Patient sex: F
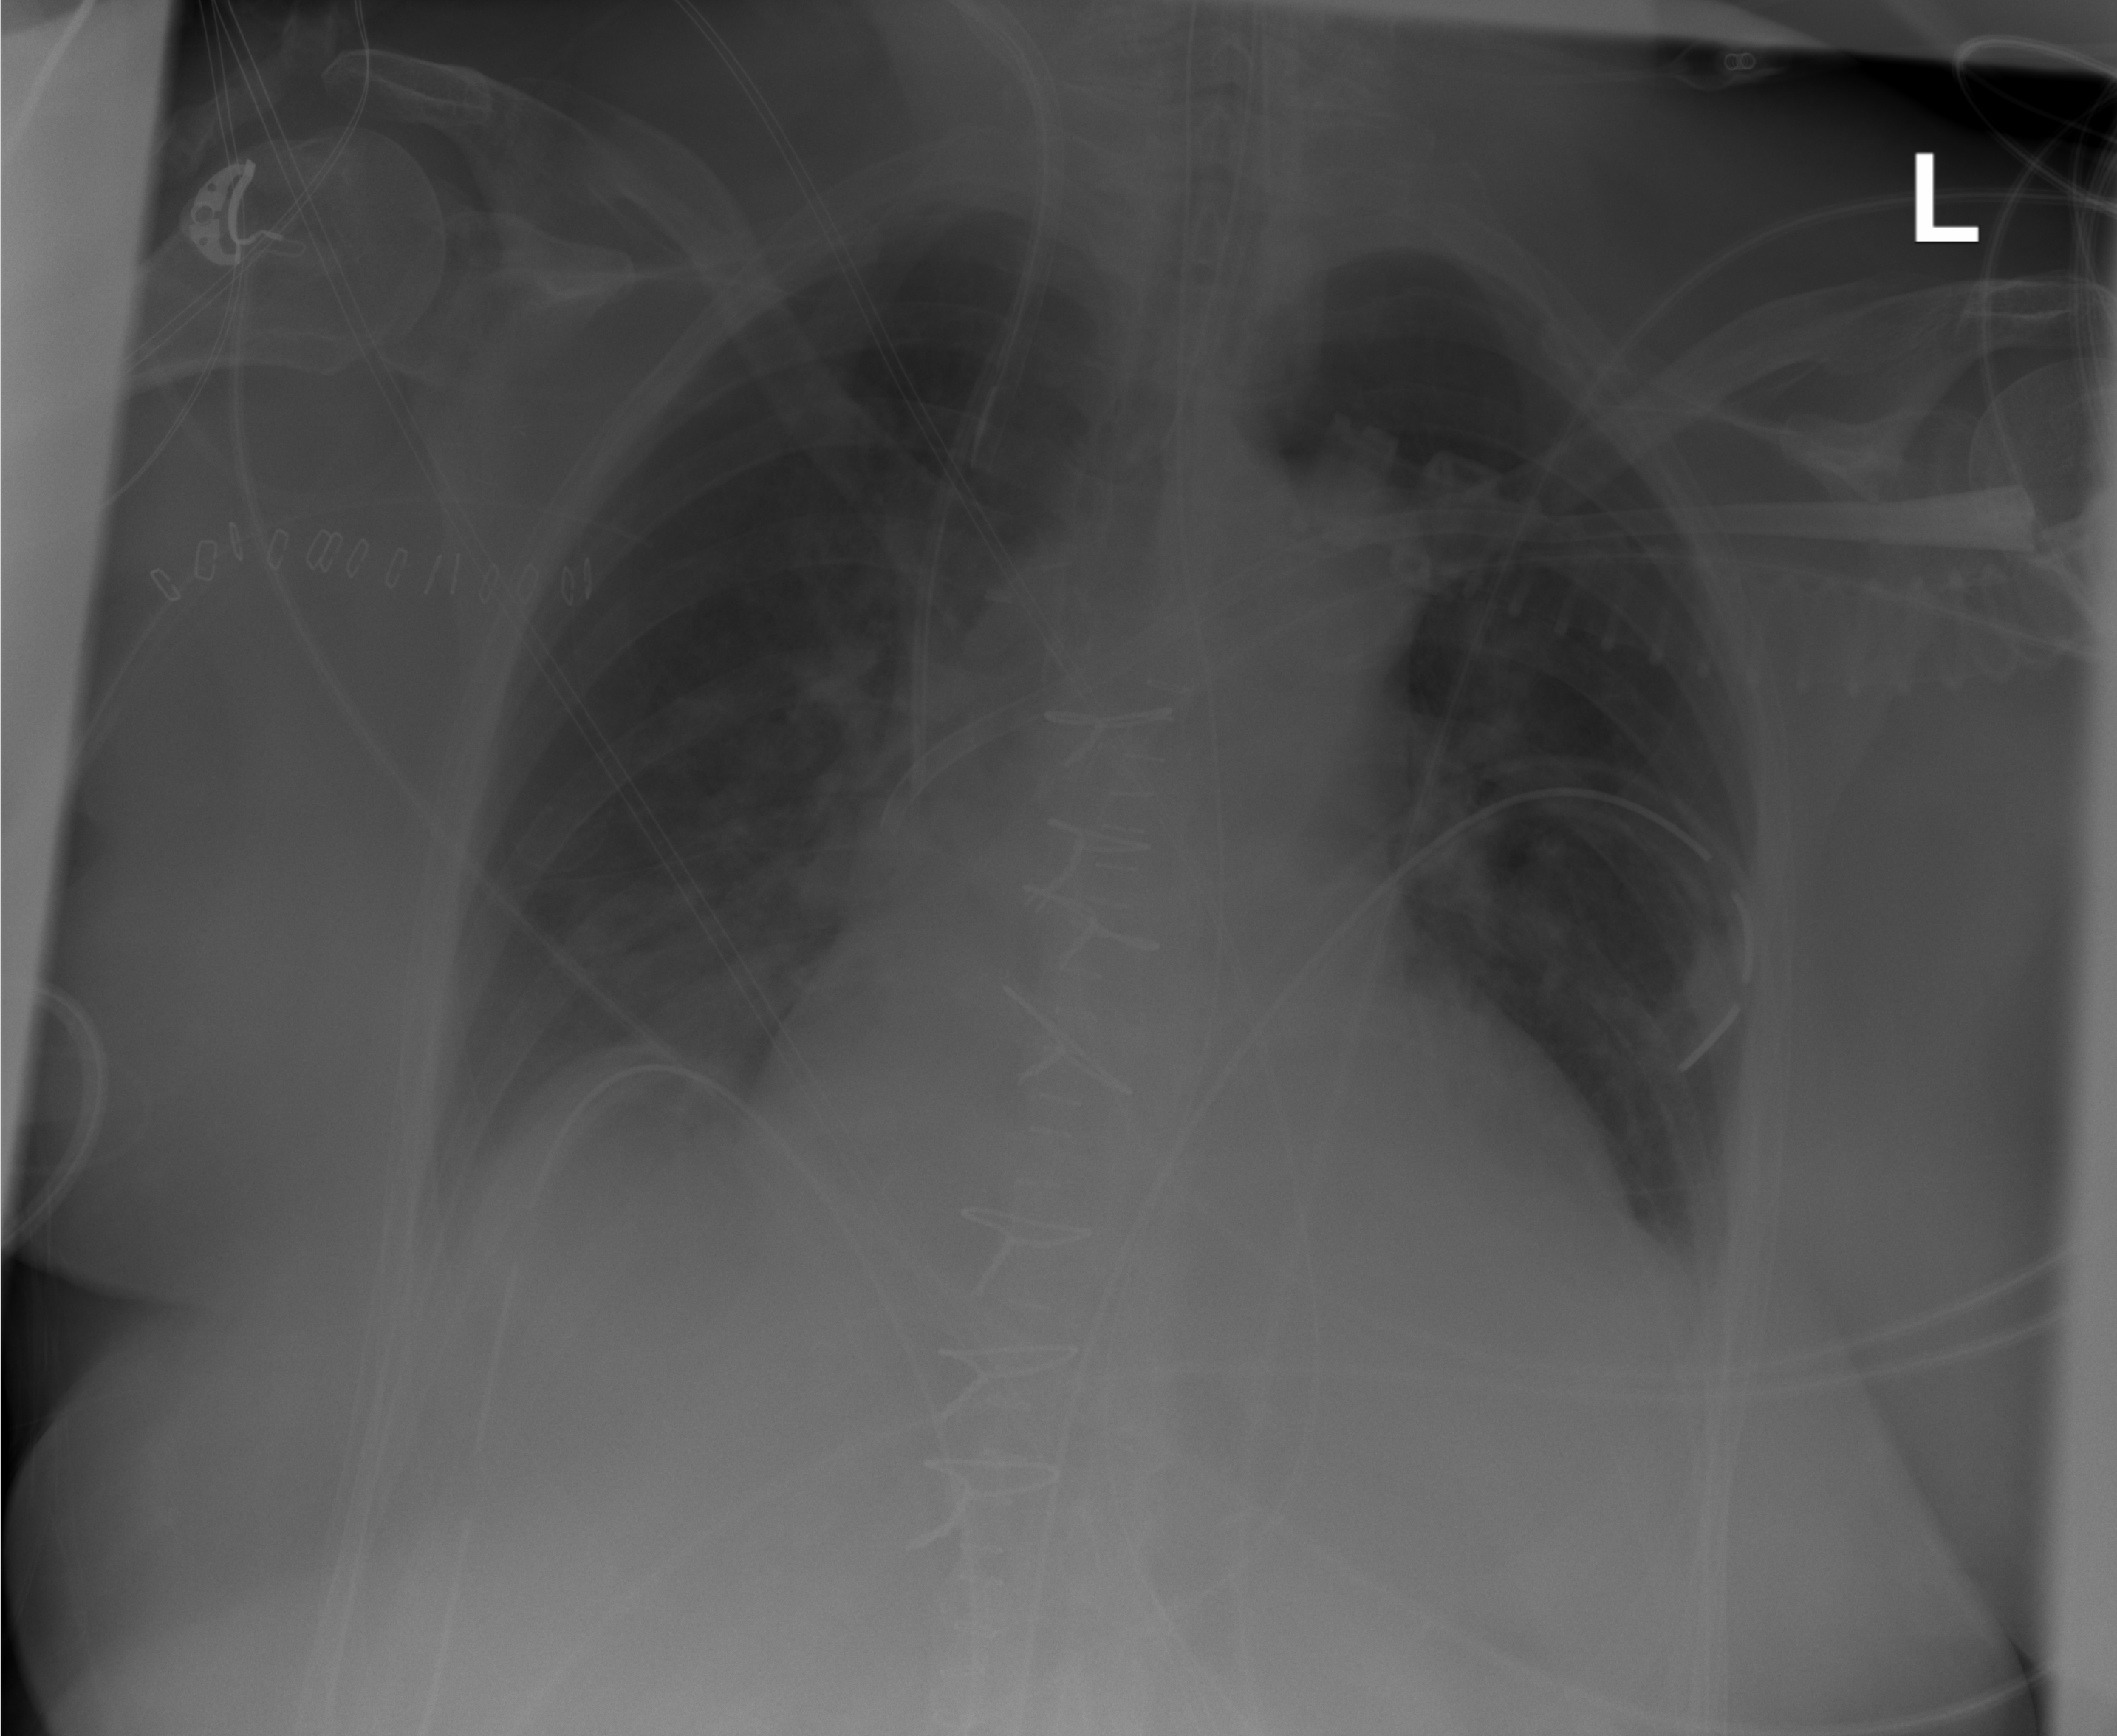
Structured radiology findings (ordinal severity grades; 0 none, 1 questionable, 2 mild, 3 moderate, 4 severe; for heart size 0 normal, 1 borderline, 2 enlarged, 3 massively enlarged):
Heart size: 2
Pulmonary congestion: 2
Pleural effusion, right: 2
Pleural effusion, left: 2
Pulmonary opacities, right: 2
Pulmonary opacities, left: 2
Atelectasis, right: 0
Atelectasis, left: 0